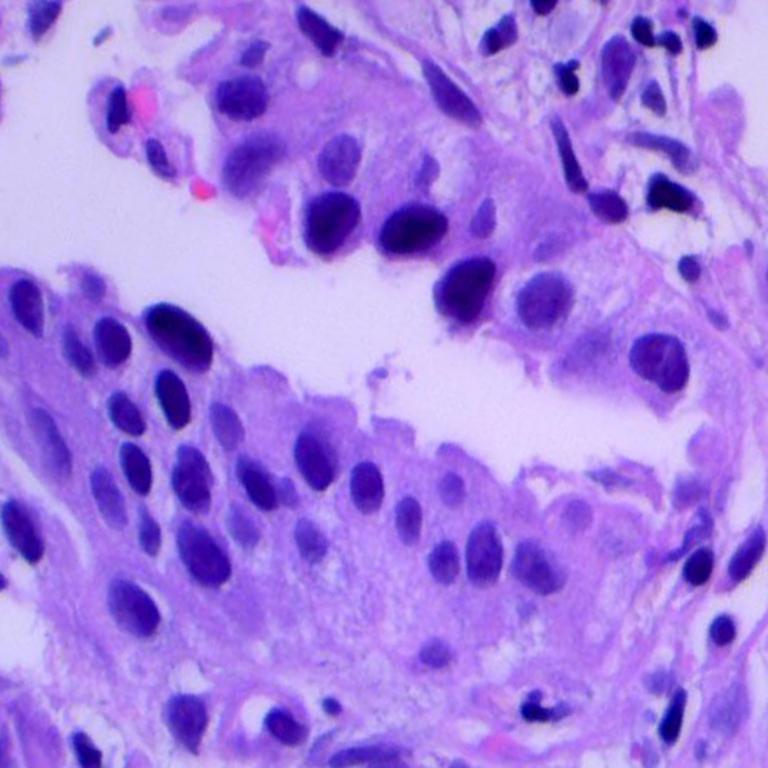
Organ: lung
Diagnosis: adenocarcinomas